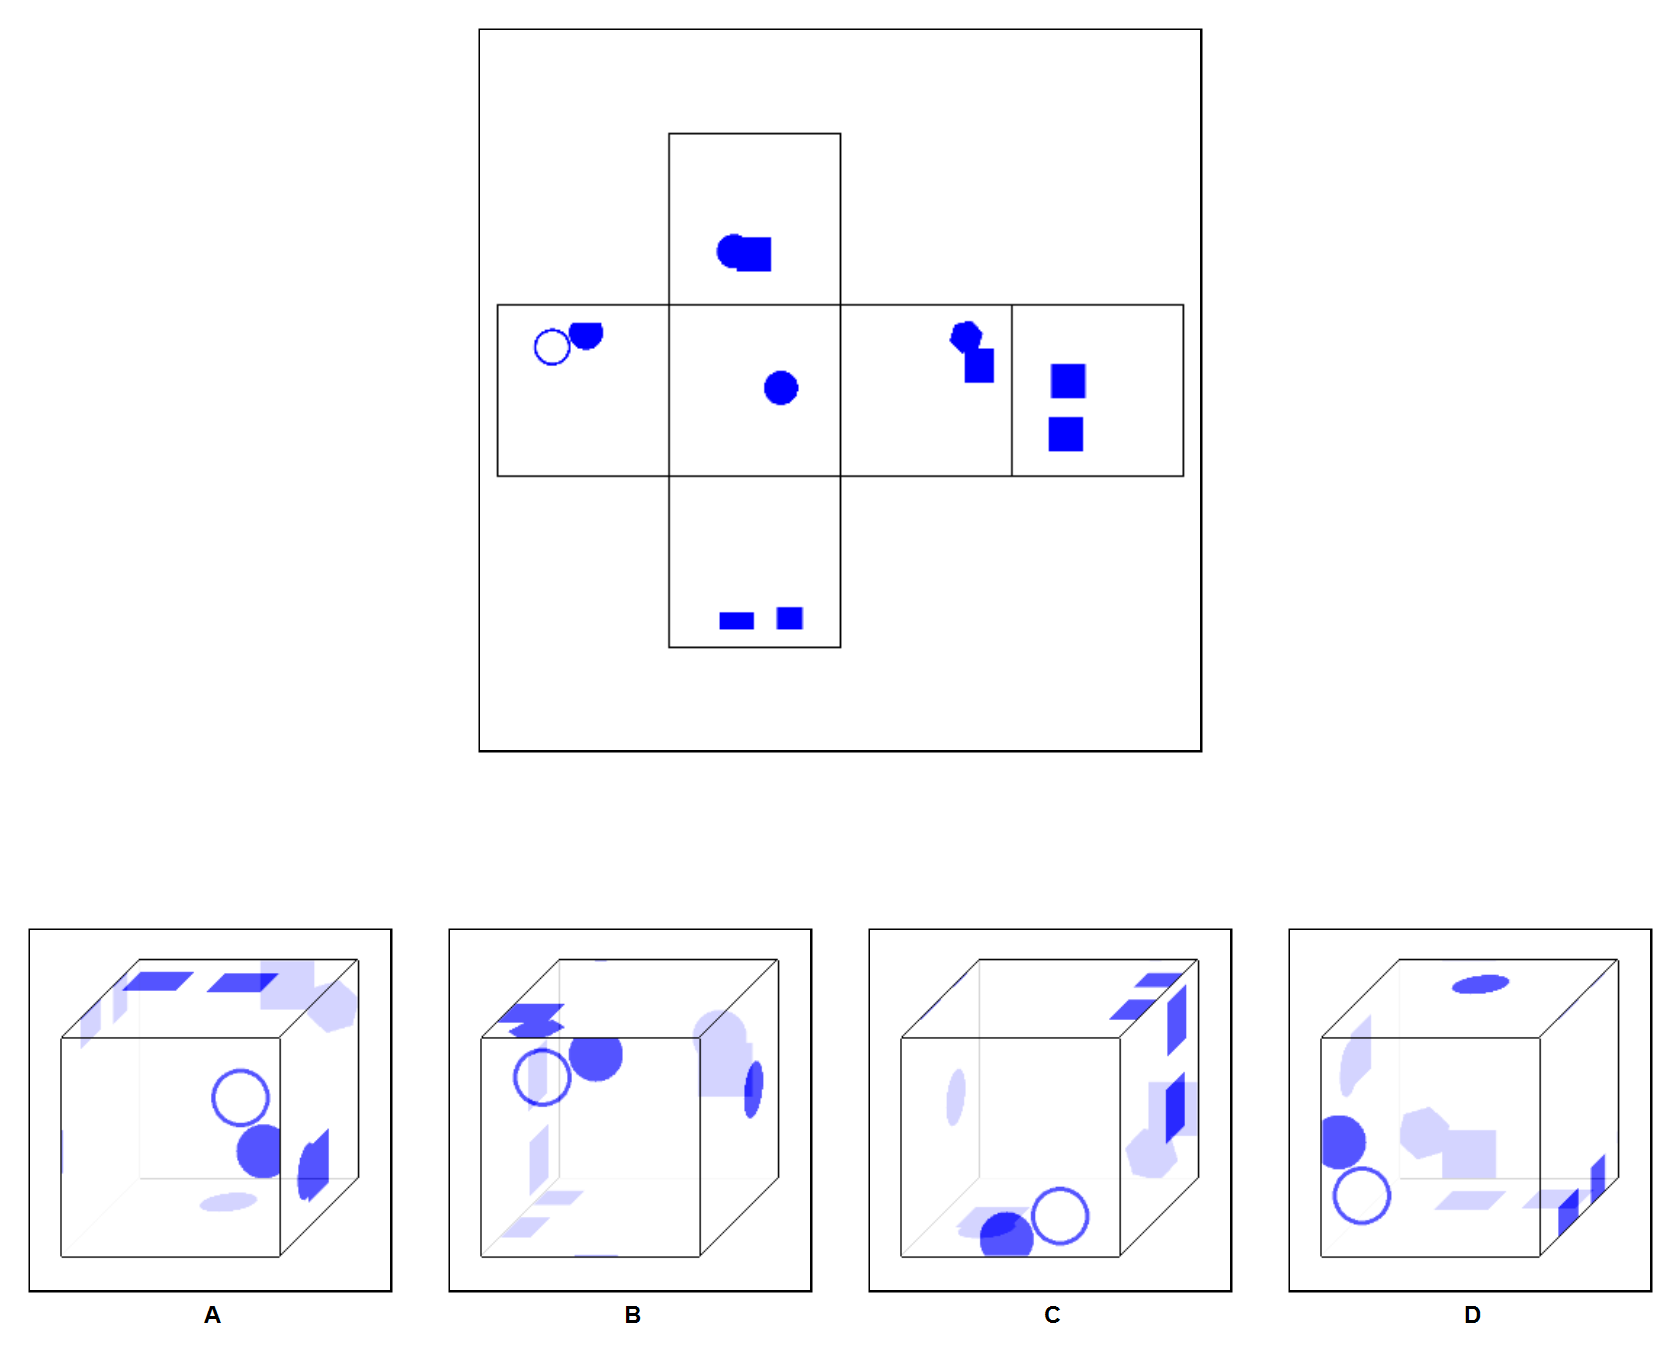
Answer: B